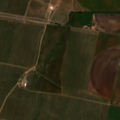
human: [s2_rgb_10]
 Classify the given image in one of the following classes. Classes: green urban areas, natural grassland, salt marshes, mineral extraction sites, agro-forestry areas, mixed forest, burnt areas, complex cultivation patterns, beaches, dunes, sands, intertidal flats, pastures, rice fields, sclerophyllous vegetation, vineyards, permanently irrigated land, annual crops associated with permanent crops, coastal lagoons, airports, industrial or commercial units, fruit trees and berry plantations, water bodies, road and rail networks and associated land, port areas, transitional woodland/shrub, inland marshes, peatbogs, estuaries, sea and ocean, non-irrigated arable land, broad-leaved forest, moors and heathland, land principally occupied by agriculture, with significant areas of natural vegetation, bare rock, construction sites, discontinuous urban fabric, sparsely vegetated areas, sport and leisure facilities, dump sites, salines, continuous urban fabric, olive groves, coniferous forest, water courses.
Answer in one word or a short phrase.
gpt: continuous urban fabric